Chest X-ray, PA view. Patient: 48 years old, sex M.
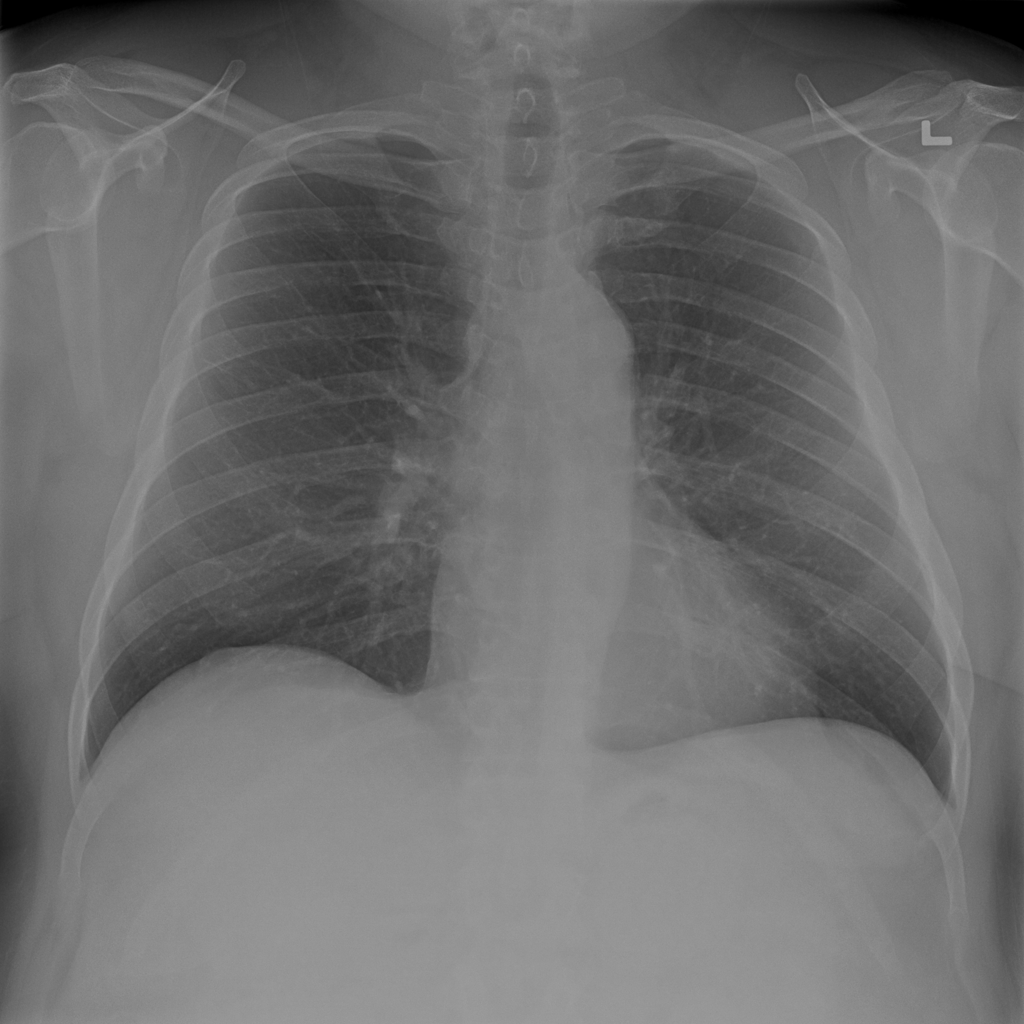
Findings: No Finding